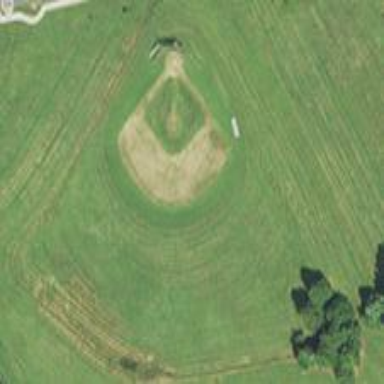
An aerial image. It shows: Baseball pitch for leisure land activities.